Question: Using Wikipedia's API I got an object which looks like that:
'''
obj = {["string", Array[10], Array[10], Array[10]]}
'''
The first array contains , second is and third is .
Some of the descriptions may be empty ("").
Example -

I would like to combine all three arrays into one array as follow:
'''
[{title: obj[1][0], desc: obj[2][0], link: obj[3][0]}, ... , {title: array[1][9], desc: obj[2][0], link: obj[3][0]}]
'''
But if description is not empty - 'obj[2][i] !== ""'
I managed to do it using for loop and if:
'''
var arr = [];
for (var i = 0; i < data[1].length; i++) {
if (data[2][i] !== '') {
arr.push({title: data[1][i], desc:data[2][i], link: data[3][i]});
}
}
'''
Is there a way of achieving the same in a using javascript's high order function? such as 'map' and 'filter' (maybe 'reduce'?)
Thanks
The way I did it in the end was:
'''
var resp = ["Football",
['Football', 'Soccer'],
['FootballDescription', 'SoccerDescription'],
['http://football.com', 'http://soccer.com']
];
// Mimic python's zip behavior -> assume arrays are of equal size
function zip(arrays) {
return arrays[0].map(function(_, i){
return arrays.map(function(array){
return array[i];
});
});
}
// 1. Throw away the first string, e.g. "Football"
resp.shift();
// 2. Use zip to make an array of intersected arrays, i.e
// [
// ['Football', 'FootballDescription', 'http://football.com'],
// ['Soccer', 'SoccerDescription', 'http://soccer.com']
// ]
// and then use map to make each array into a nicely named object
var objects = zip(resp).map(function(x) {
return ({ name: x[0], desc: x[1], link: x[2] });
});
console.log(objects);
/*
Output:
[ { name: 'Football',
description: 'FootballDescription',
link: 'http://football.com' },
{ name: 'Soccer',
description: 'SoccerDescription',
link: 'http://soccer.com' } ]
*/
'''
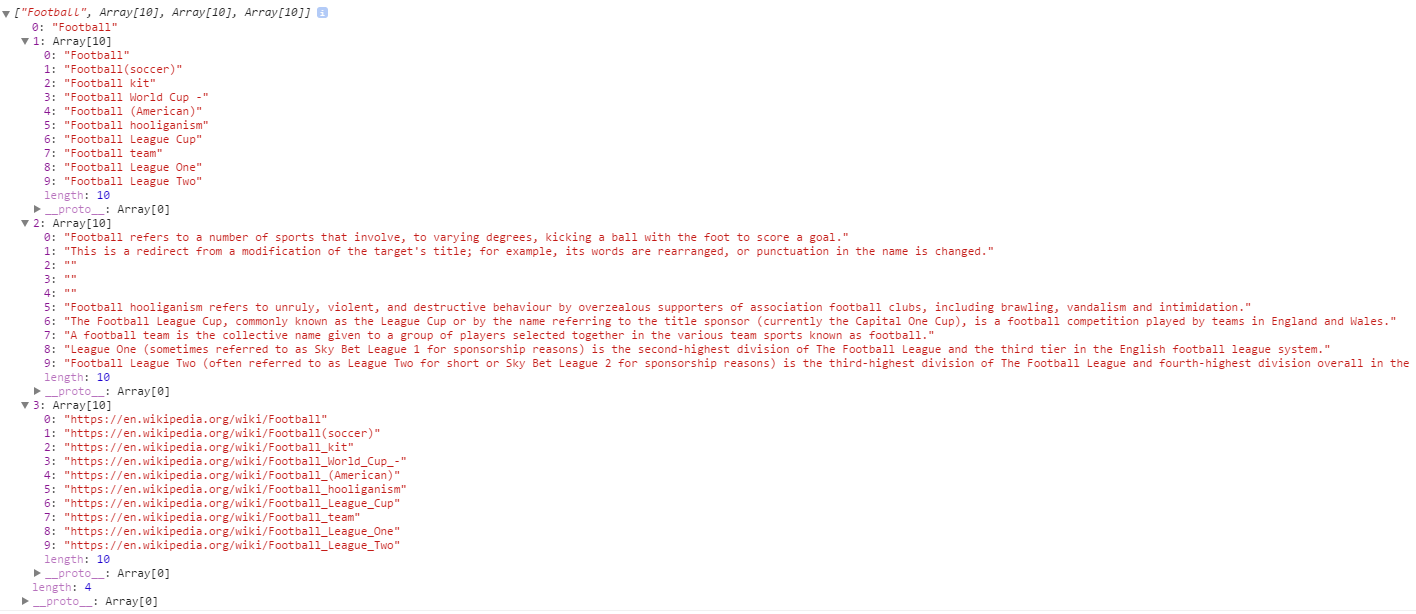
Answer: You're about to learn an awesome new higher-order function, ! To be honest, I very rarely run into situtations where it is useful, but your example happens to be perfect for it.
'''
/*
Example in ES6. In order to run, first install node and then go
npm install -g babel
npm install underscore
babel thisfile.js | node
*/
let _ = require('underscore')
let resp = [
"Football",
['Football', 'Soccer'],
['FootballDescription', 'SoccerDescription'],
['http://football.com', 'http://soccer.com']
]
// 1. Throw away the first string, e.g. "Football"
resp.shift()
// 2. Use zip to make an array of intersected arrays, i.e
// [
// ['Football', 'FootballDescription', 'http://football.com'],
// ['Soccer', 'SoccerDescription', 'http://soccer.com']
// ]
// and then use map to make each array into a nicely named object
let objects = _.zip(
resp[0],
resp[1],
resp[2]
).map(x => ({
name: x[0],
desc: x[1],
link: x[2]
}))
console.log(objects)
/*
Output:
[ { name: 'Football',
description: 'FootballDescription',
link: 'http://football.com' },
{ name: 'Soccer',
description: 'SoccerDescription',
link: 'http://soccer.com' } ]
*/
'''